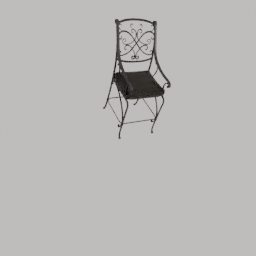
Label: furniture